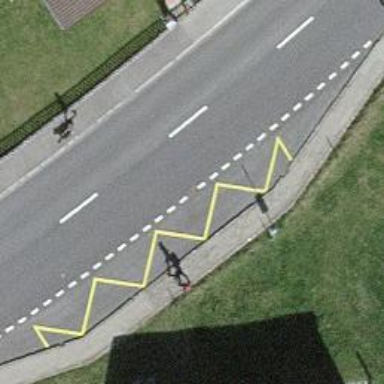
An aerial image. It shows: Bus stop along the road.